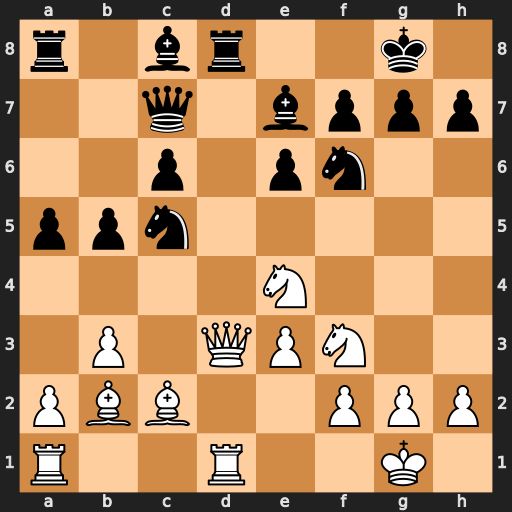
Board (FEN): r1br2k1/2q1bppp/2p1pn2/ppn5/4N3/1P1QPN2/PBB2PPP/R2R2K1
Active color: w
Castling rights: -
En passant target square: -
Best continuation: Nxf6+ Bxf6 Qxh7+